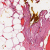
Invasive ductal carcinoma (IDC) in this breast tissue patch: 0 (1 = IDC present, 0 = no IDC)